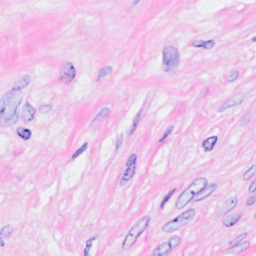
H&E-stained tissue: Breast